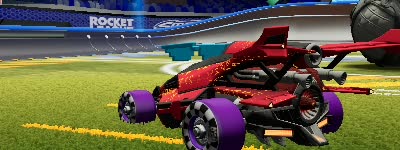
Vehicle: aftershock